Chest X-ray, PA view. Patient: 76 years old, sex F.
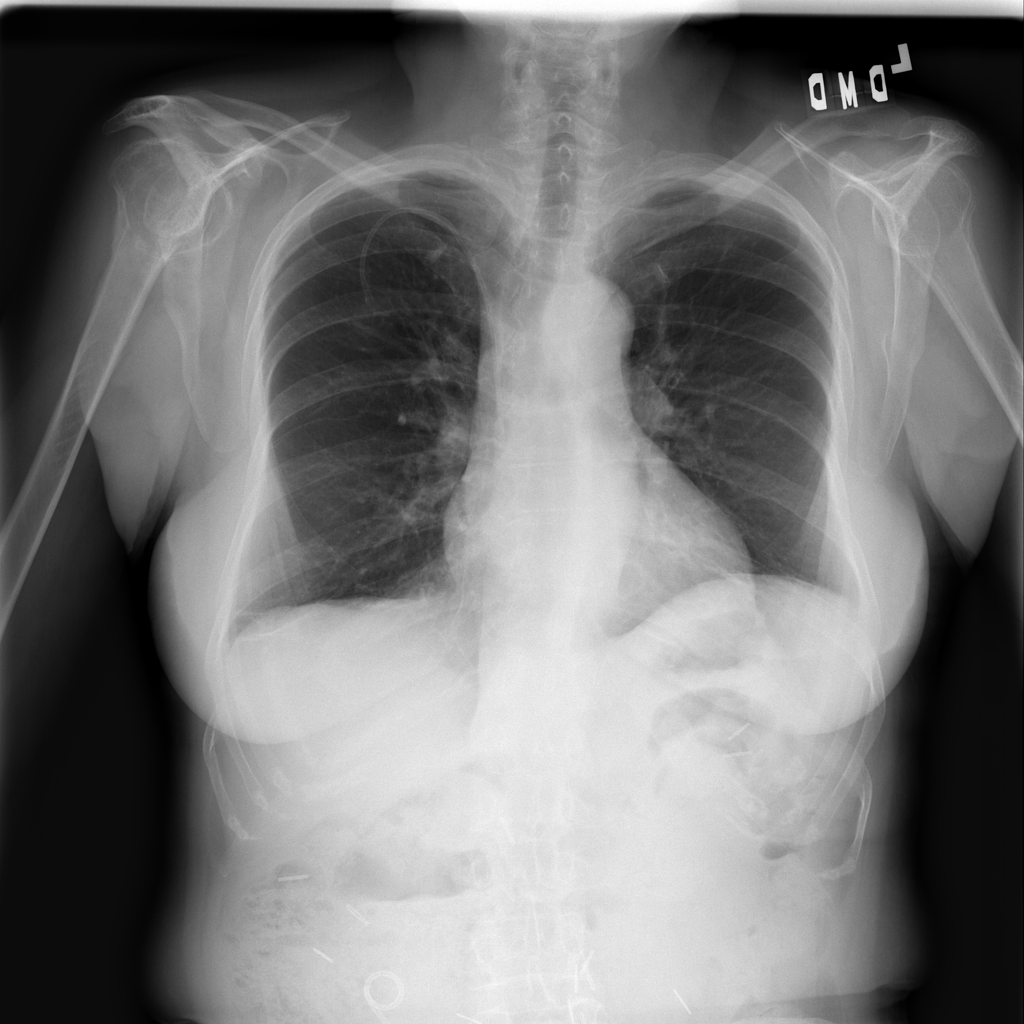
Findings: No Finding